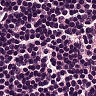
Metastatic tissue present: no